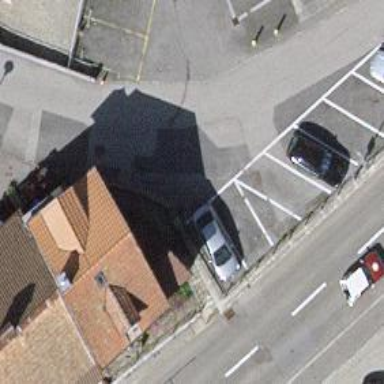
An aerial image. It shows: Set of steps on the road.